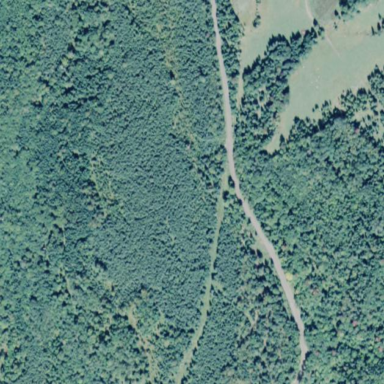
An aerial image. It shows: Evergreen forest with needle-leaved trees.